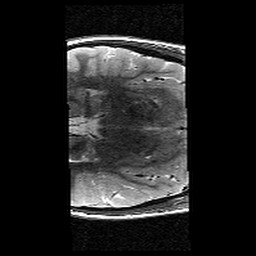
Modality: T2w
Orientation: axial
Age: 11
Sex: female
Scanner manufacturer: siemens
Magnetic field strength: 3 T
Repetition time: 9.23 s
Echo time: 0.067 s